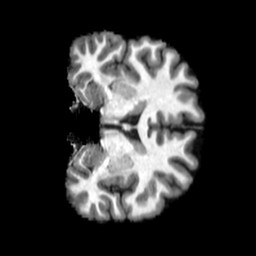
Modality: T1w
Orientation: coronal
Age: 21
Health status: healthy
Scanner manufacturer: philips
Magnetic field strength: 3 T
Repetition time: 0.007809 s
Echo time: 0.003591 s